Interaction volume radius: 10 \u00c5
Interaction volume height: 25 \u00c5
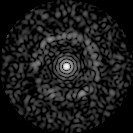
Disorder parameter: 0.8245